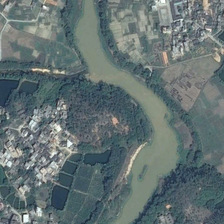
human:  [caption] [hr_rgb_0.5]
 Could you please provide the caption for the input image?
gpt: a river with dark water through the residential area in it .

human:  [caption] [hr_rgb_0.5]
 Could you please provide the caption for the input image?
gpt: is a river moss green water through the plants in it .

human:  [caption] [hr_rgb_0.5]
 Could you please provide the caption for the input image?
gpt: a river though the plants and field while some residential on either hand .

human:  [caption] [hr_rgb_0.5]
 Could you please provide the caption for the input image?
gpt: a river with moss green water while with many plants and houses surrounded .

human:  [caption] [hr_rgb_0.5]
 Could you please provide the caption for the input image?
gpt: many buildings and green trees are in two sides of a river .